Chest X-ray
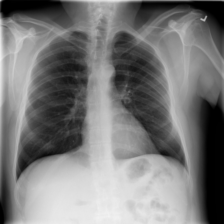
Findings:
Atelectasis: negative
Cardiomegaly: negative
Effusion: negative
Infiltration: negative
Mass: negative
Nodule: negative
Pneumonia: negative
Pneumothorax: negative
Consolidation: negative
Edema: negative
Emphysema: negative
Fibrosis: negative
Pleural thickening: negative
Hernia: negative